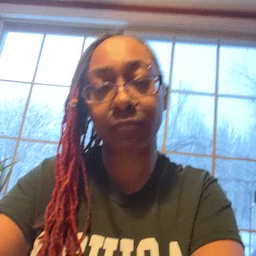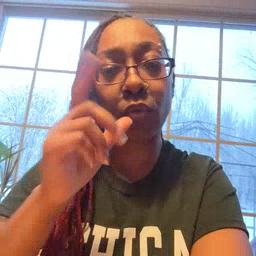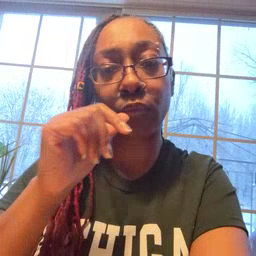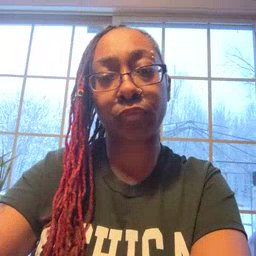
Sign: who